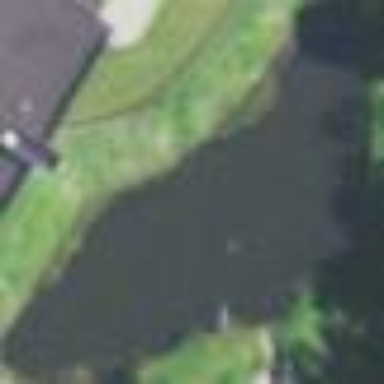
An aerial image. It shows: Peaceful pond surrounded by nature.